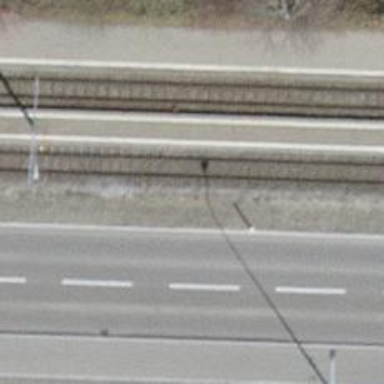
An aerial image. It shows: Light rail stop position on the railway.